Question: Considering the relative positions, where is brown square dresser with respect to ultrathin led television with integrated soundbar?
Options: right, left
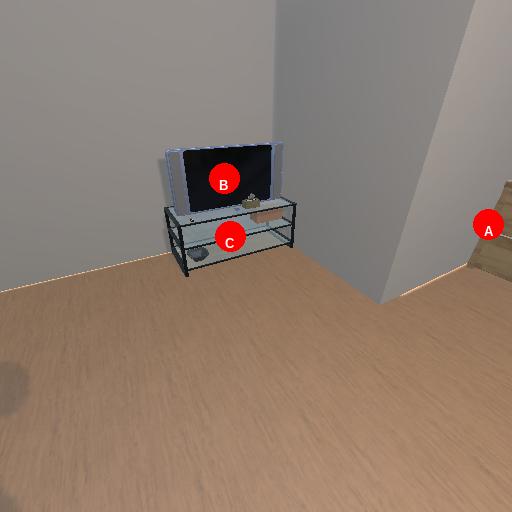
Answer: right